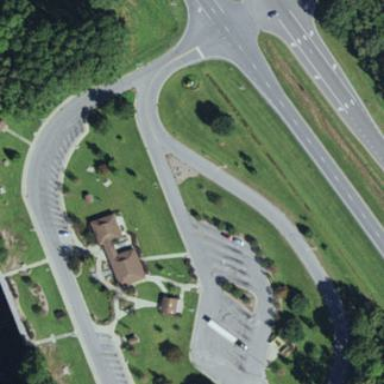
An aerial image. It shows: Rest area on the road.